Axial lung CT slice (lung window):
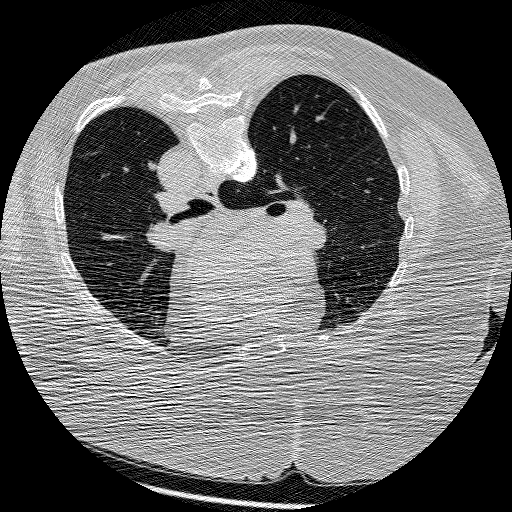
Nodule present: no